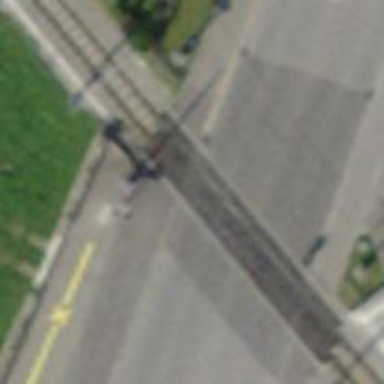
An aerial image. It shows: Level crossing with double half barrier.